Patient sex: M
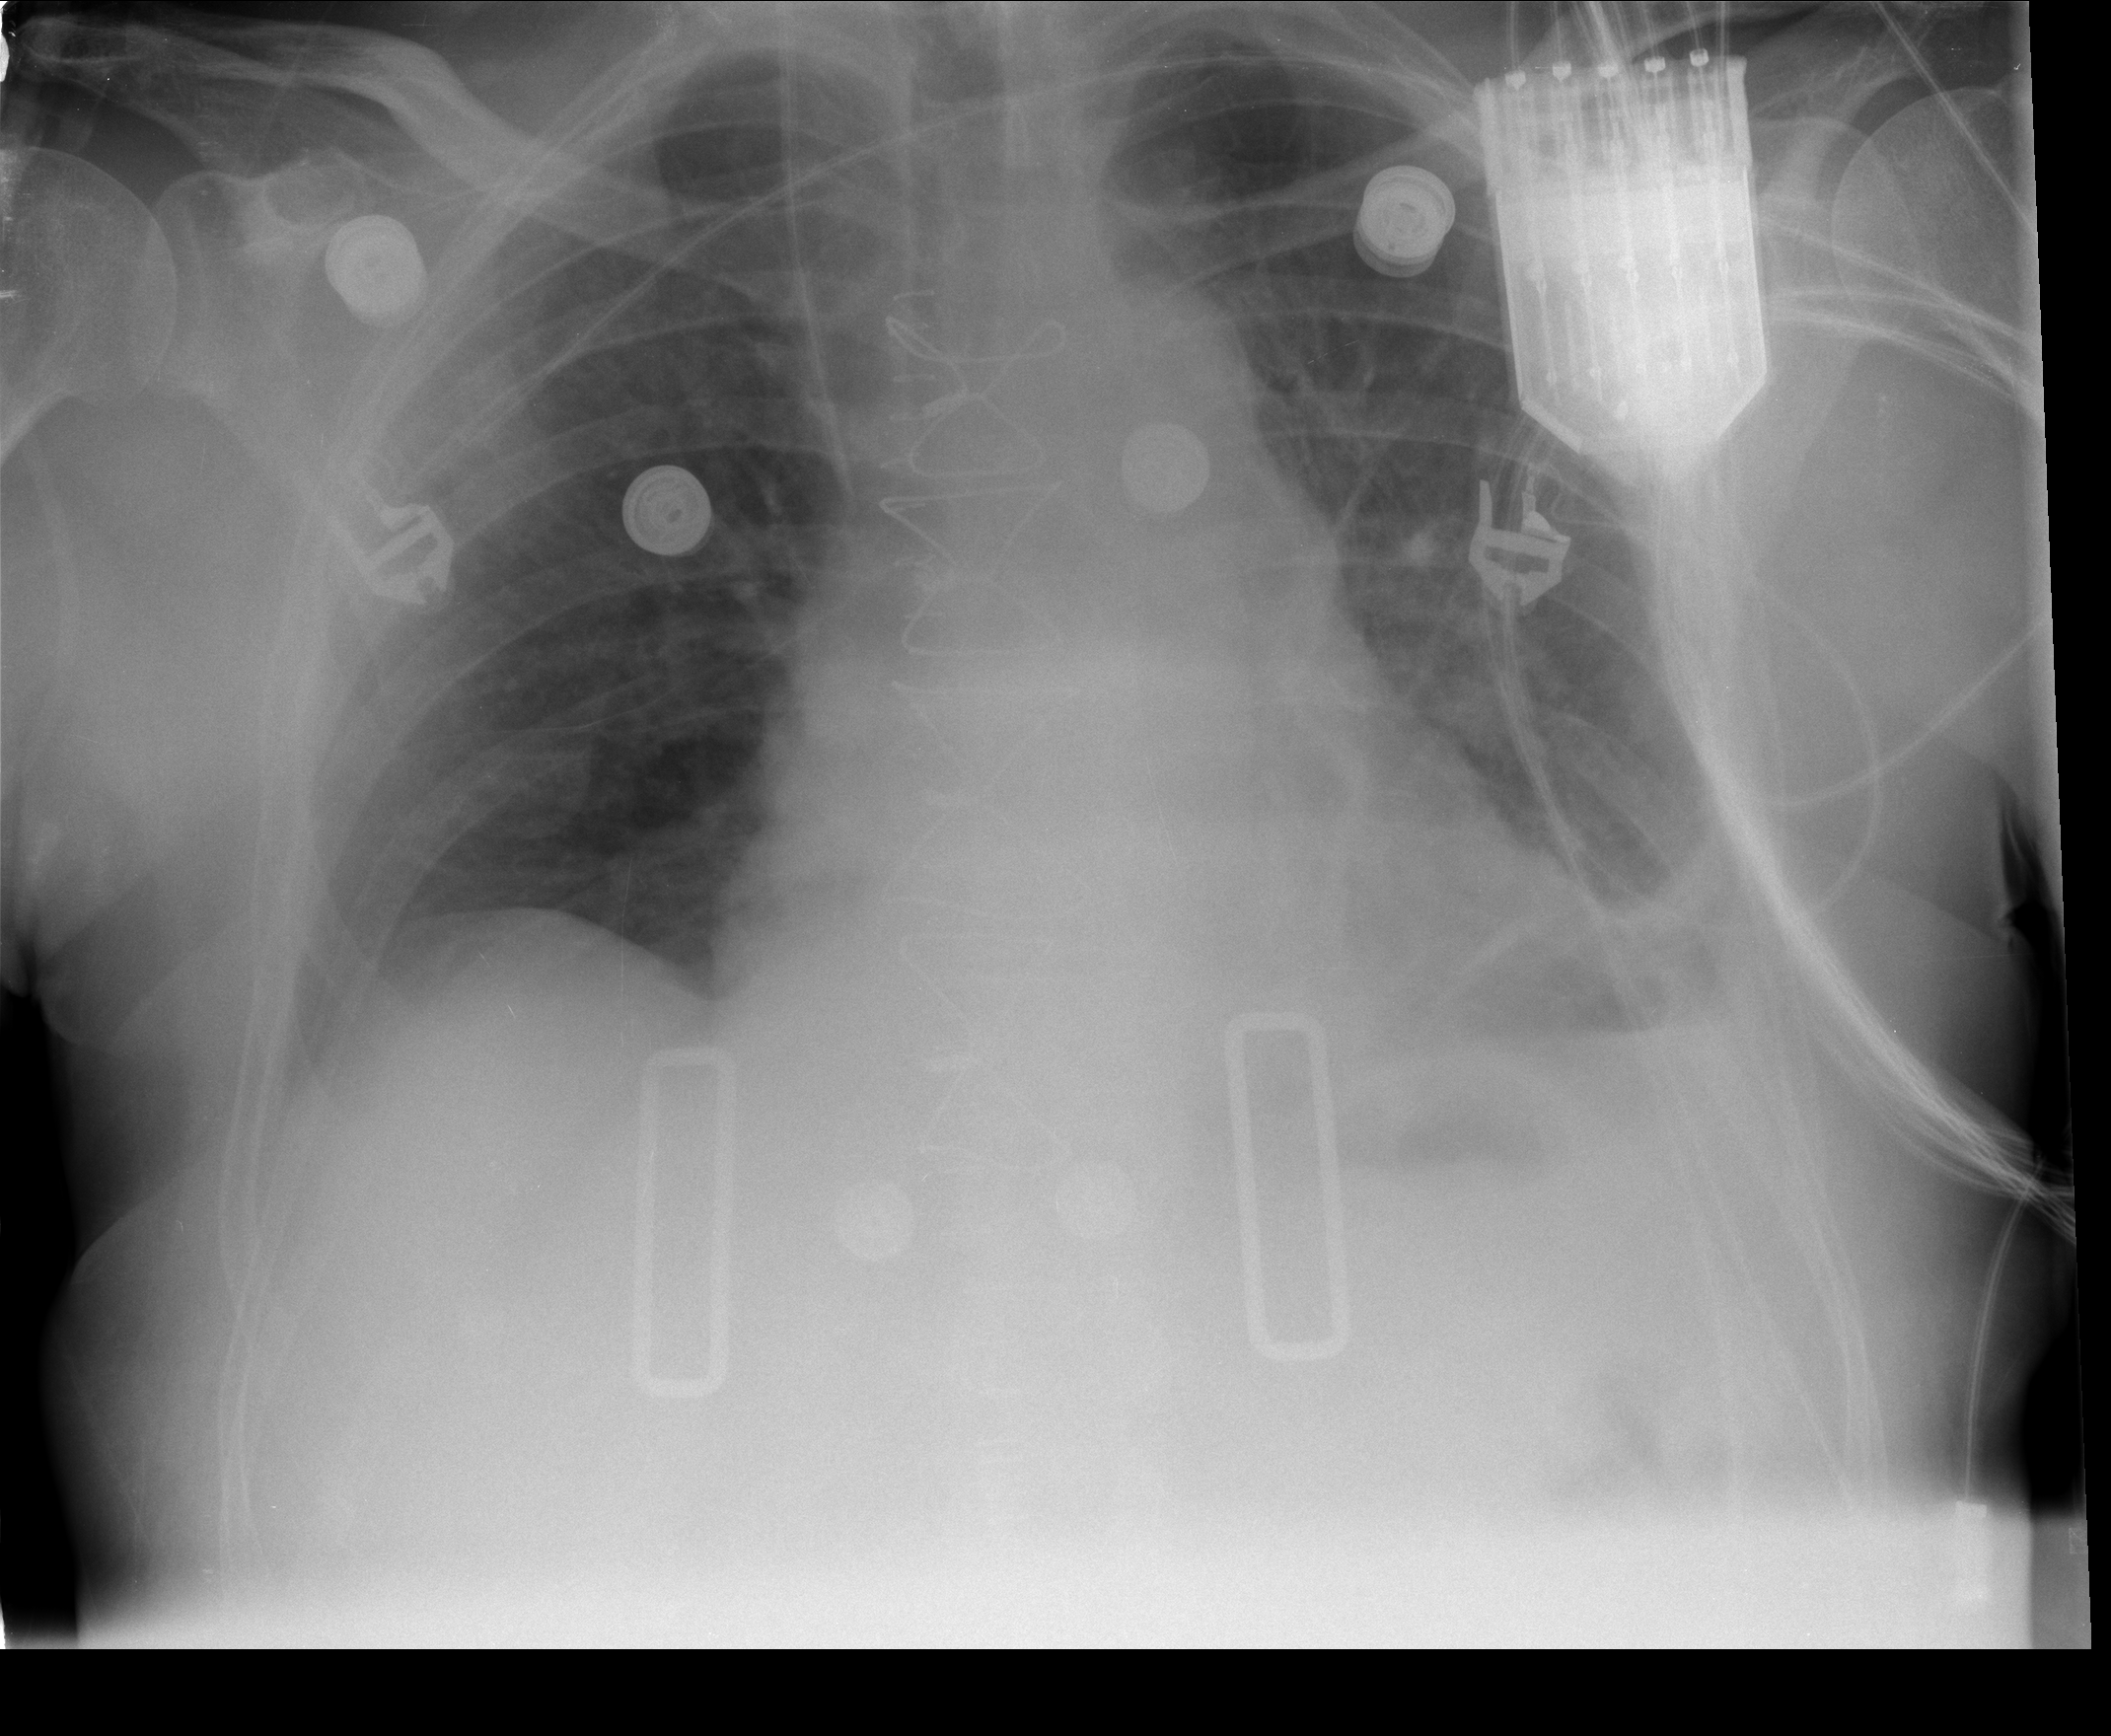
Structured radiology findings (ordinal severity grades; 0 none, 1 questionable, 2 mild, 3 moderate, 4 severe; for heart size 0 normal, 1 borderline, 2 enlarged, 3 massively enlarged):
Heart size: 2
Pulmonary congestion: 2
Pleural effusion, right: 0
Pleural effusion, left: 2
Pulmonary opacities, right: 0
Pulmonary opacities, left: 0
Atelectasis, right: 0
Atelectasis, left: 3